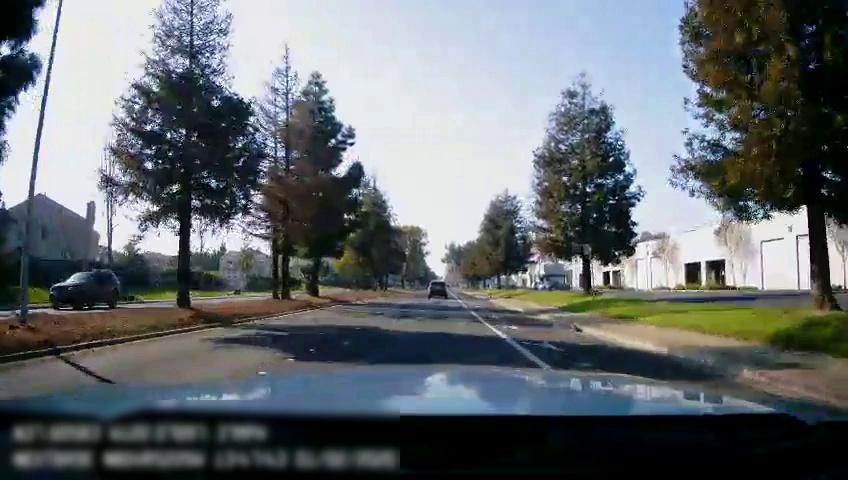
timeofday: Day
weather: Sunny
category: Drivable Space
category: Drivable Space
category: Vehicles | SUV
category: Vehicles | SUV
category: Lanes | Current Lane
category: Lanes | Current Lane